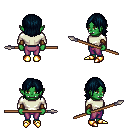
a pixel art fantasy rpg character, female body template, orc, green skin, white long-sleeve shirt, magenta pants, raven long bangs hairstyle, cloth bracers, gold boots, spear, four views (front, back, left, right), 2x2 character sprite sheet, small pixel art, hard edges, no anti-aliasing